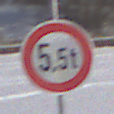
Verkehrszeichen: TatsaechlicheMasse
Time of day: MorningAfternoon
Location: Outdoor (Nature)
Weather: PartlyCloudy
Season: Winter
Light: Natural